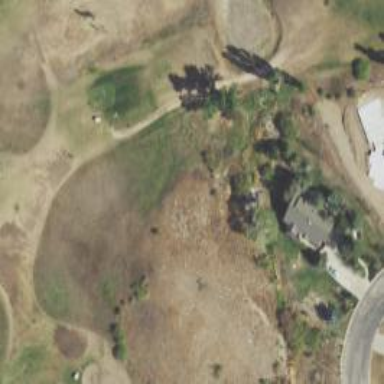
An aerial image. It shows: Meticulously mowed grass fairway in golf course.